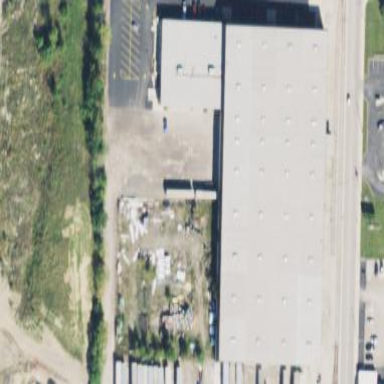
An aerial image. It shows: Warehouse.